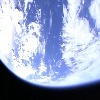
Label: cloud